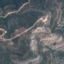
Land use / land cover: HerbaceousVegetation